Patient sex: M
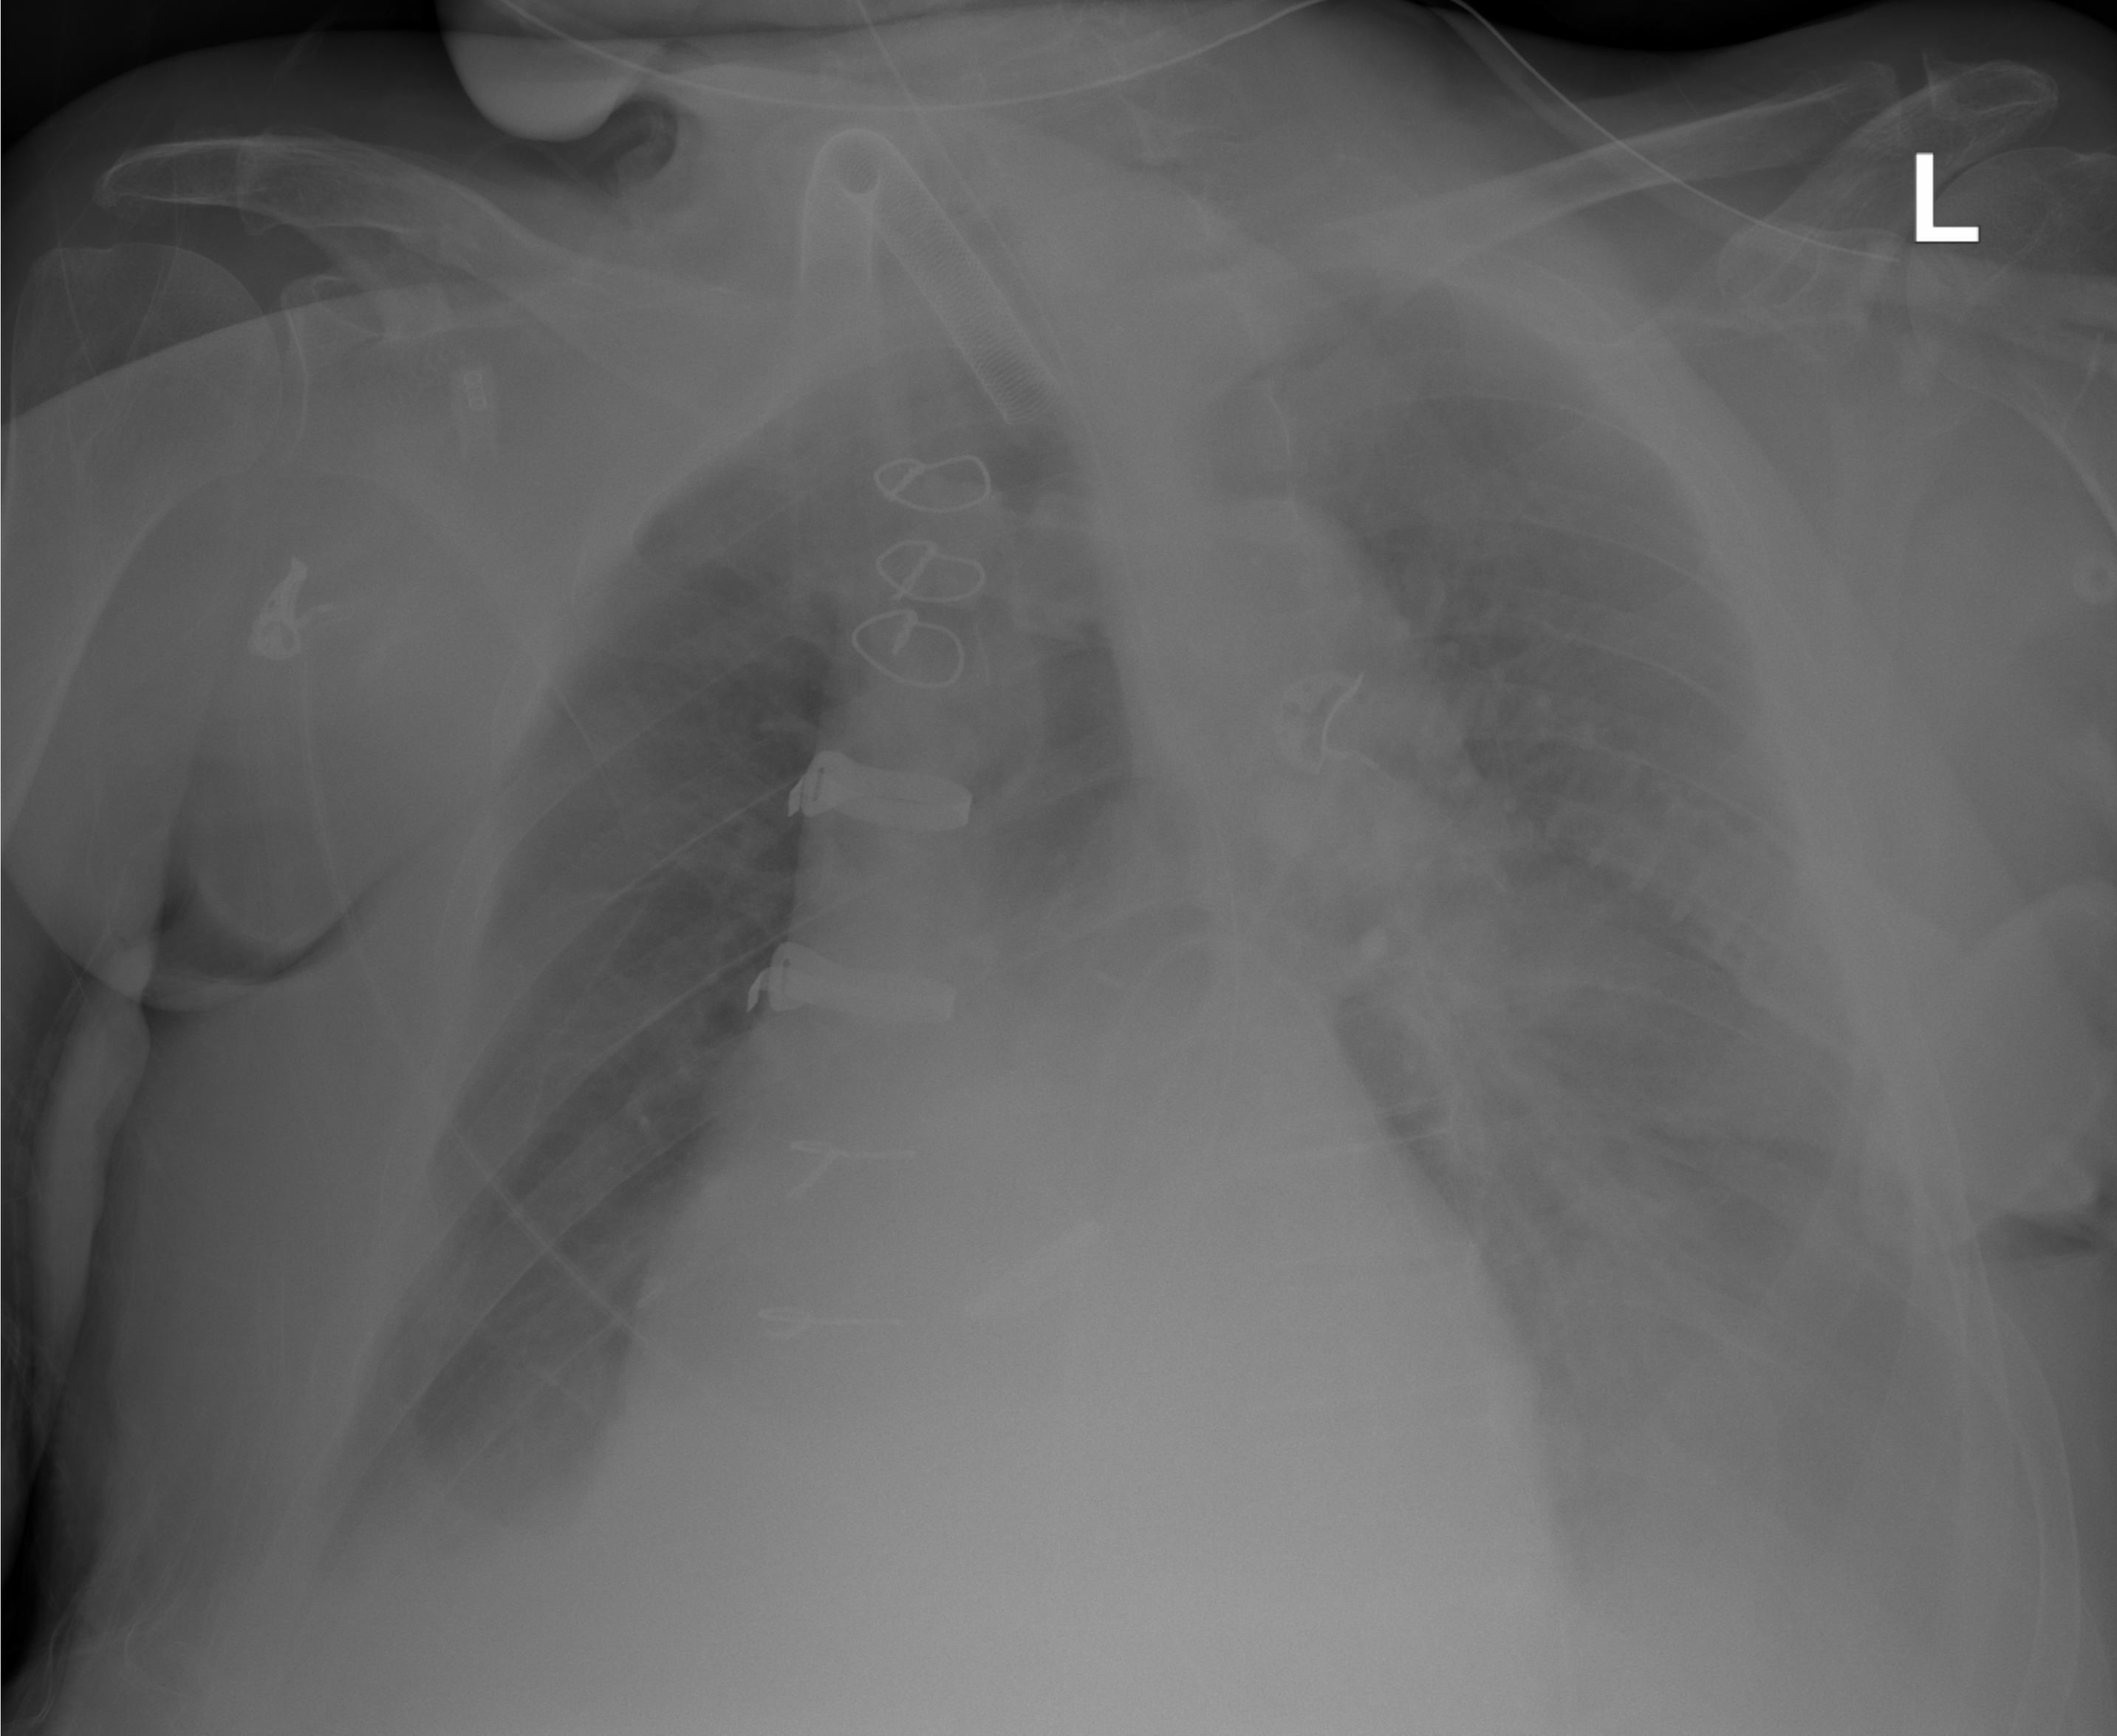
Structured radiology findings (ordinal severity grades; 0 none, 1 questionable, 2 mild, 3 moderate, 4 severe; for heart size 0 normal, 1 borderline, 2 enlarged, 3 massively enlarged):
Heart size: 3
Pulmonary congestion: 1
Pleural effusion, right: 2
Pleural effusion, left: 2
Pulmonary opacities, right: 0
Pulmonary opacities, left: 1
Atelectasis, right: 0
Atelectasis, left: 0